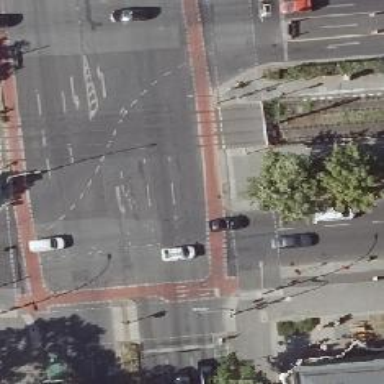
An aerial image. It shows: Tram crossing with traffic signals.